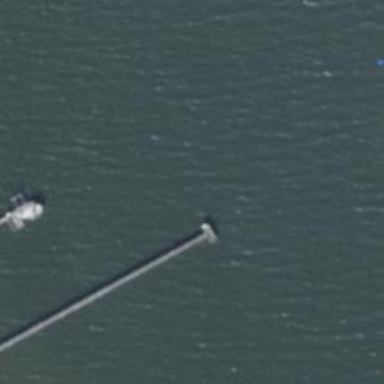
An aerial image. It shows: Man-made pier.